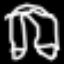
Label: pants